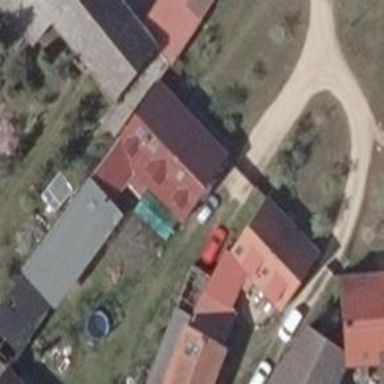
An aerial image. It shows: Gabled house with red roof oriented along direction.